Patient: sex M, age 64
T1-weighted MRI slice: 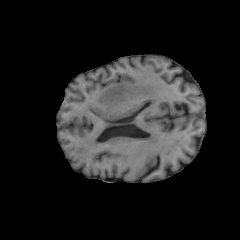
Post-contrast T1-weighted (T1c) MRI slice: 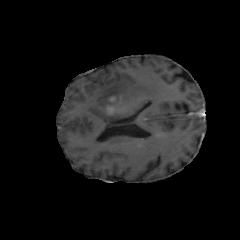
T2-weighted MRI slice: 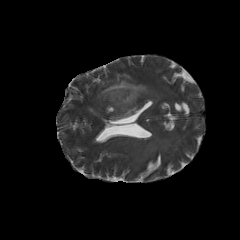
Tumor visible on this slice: yes
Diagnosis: Glioblastoma, IDH-wildtype
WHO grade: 4